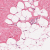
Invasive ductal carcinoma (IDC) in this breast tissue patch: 0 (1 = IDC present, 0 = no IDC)